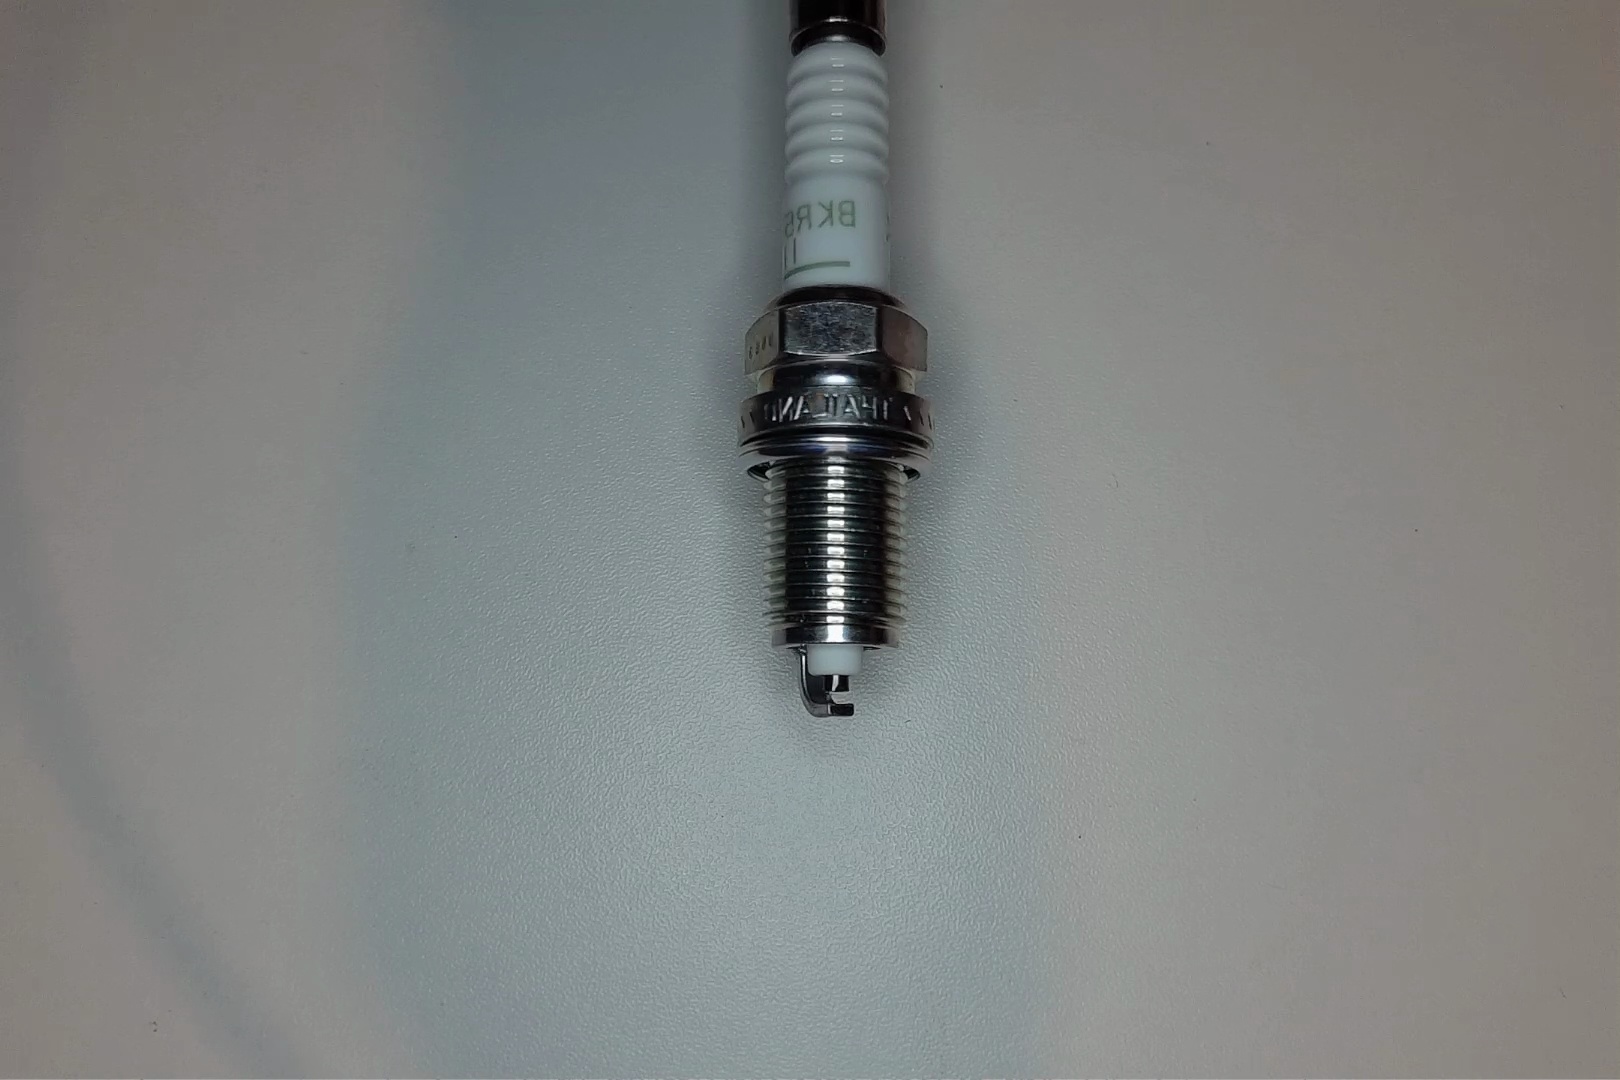
Label: no anomaly